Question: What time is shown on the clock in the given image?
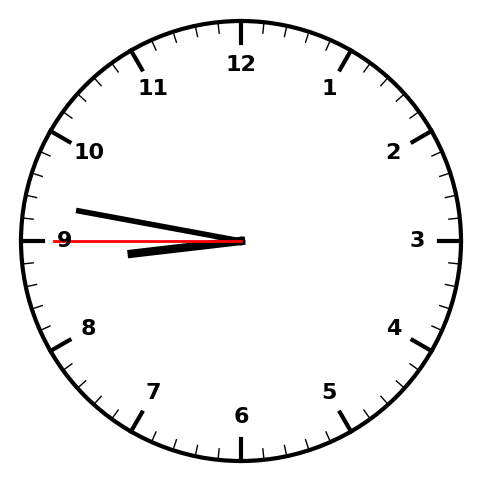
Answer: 08:46:45